Question: I have a list of div pairs: MainDiv's and infPanel Divs. I need to put infPanel div's upon MainDiv and eliminate distance between MainDiv's.
The best decision that I see is to set image in MainDiv with 'background' option and just put infPanel inside MainDiv, but because of some technical requirements it is better to post image through just tag.
Another solution is to use 'position: absolute;' and with JS set the position for each infPanel, but it will be great to eliminate JS.
Can you suggest more "agile" solution? Thank you.

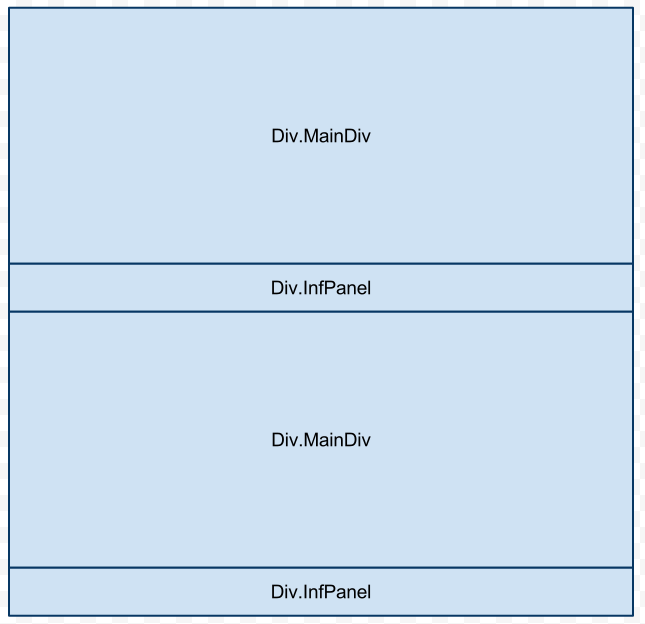
Answer: You may use 'margin' with negative values.
For example,
'''
element{margin-top:-100px;}
'''
will "move" the element 100 pixels to the top, overlapping other element.
Note that 'margin-top' with negative values works also well with 'position:absolute;' if you need to specify a 'z-index' to reorder elements. It means that instead of specifying the 'top' and 'left' for each element, you will "move" the element to the top, according to its actual position (whereas 'top' and 'left' fix the position according to the page).